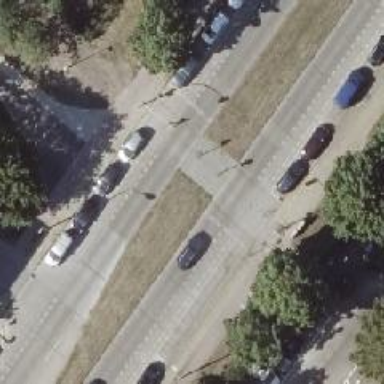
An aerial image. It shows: Road crossing with traffic signals and central island.